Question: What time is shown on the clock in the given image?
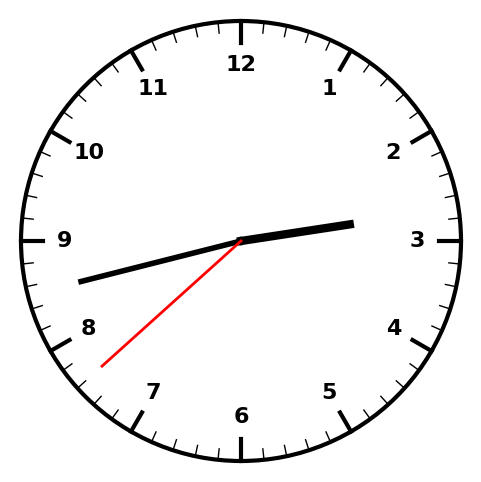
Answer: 02:42:38